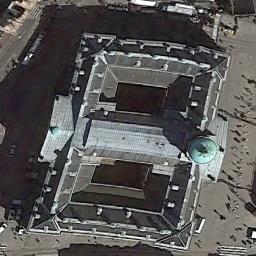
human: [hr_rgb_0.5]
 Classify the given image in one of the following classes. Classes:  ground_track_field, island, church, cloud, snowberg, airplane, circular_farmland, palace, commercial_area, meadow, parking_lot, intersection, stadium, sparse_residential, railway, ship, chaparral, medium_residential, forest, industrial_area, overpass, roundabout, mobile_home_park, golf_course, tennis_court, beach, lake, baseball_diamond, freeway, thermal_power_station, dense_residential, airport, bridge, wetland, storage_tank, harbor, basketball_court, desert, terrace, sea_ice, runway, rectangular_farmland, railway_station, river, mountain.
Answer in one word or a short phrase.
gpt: palace